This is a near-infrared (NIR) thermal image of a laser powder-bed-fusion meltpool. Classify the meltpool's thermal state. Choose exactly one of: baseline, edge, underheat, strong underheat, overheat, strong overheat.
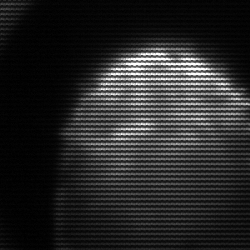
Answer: edge